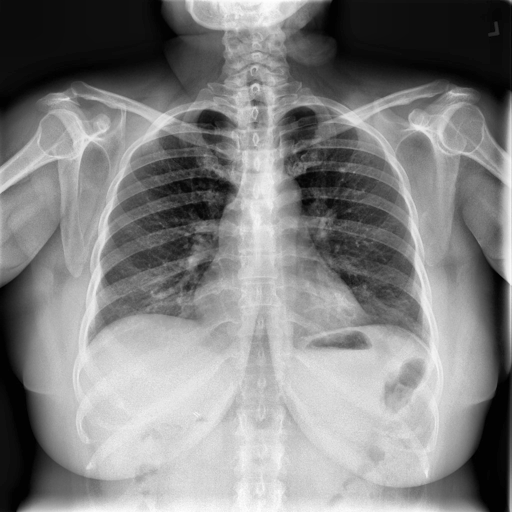
Finding: NORMAL